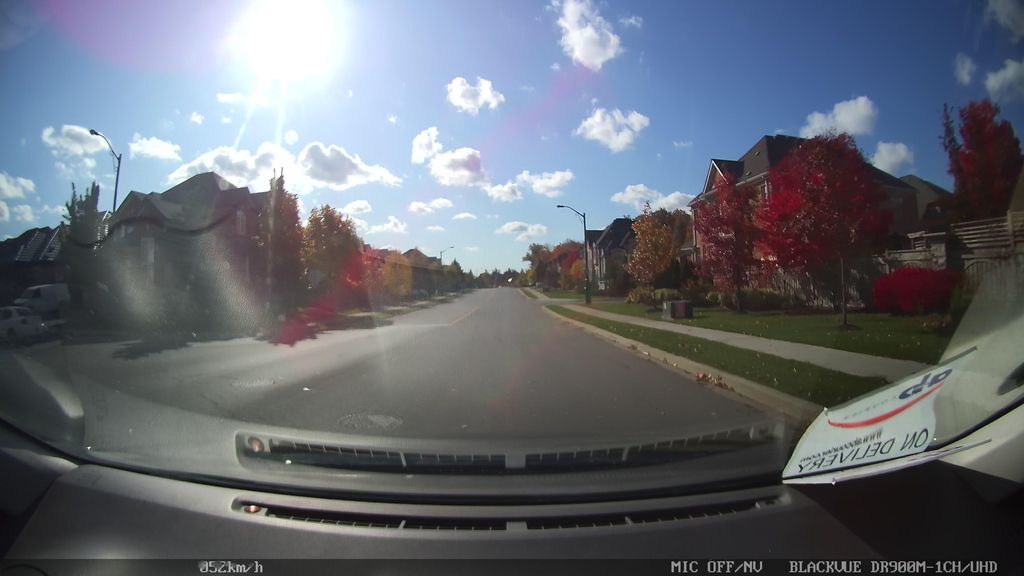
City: toronto